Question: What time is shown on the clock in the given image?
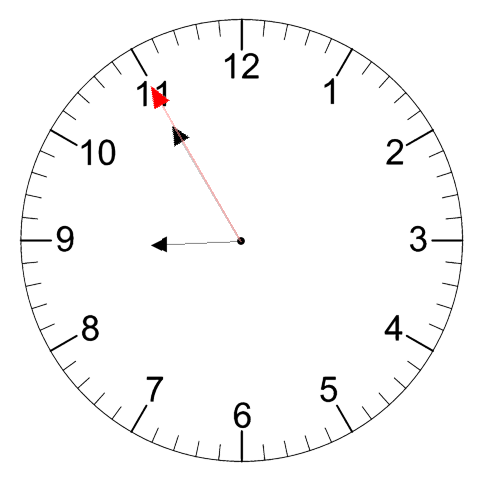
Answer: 08:54:55